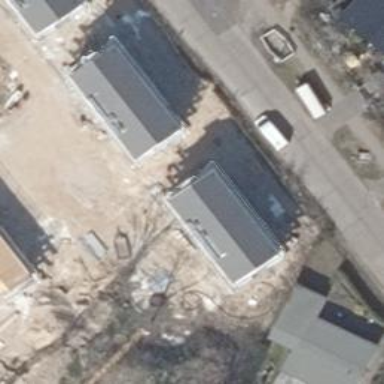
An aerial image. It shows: Terrace building with gabled roof.